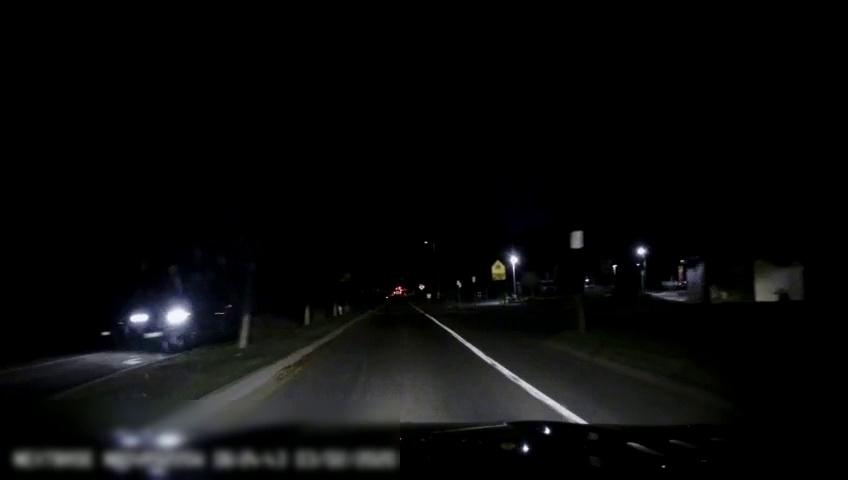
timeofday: Night
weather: Other
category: Drivable Space
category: Drivable Space
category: Vehicles | SUV
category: Lanes | Current Lane
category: Lanes | Opposite Lane
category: Traffic | Signs